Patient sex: M
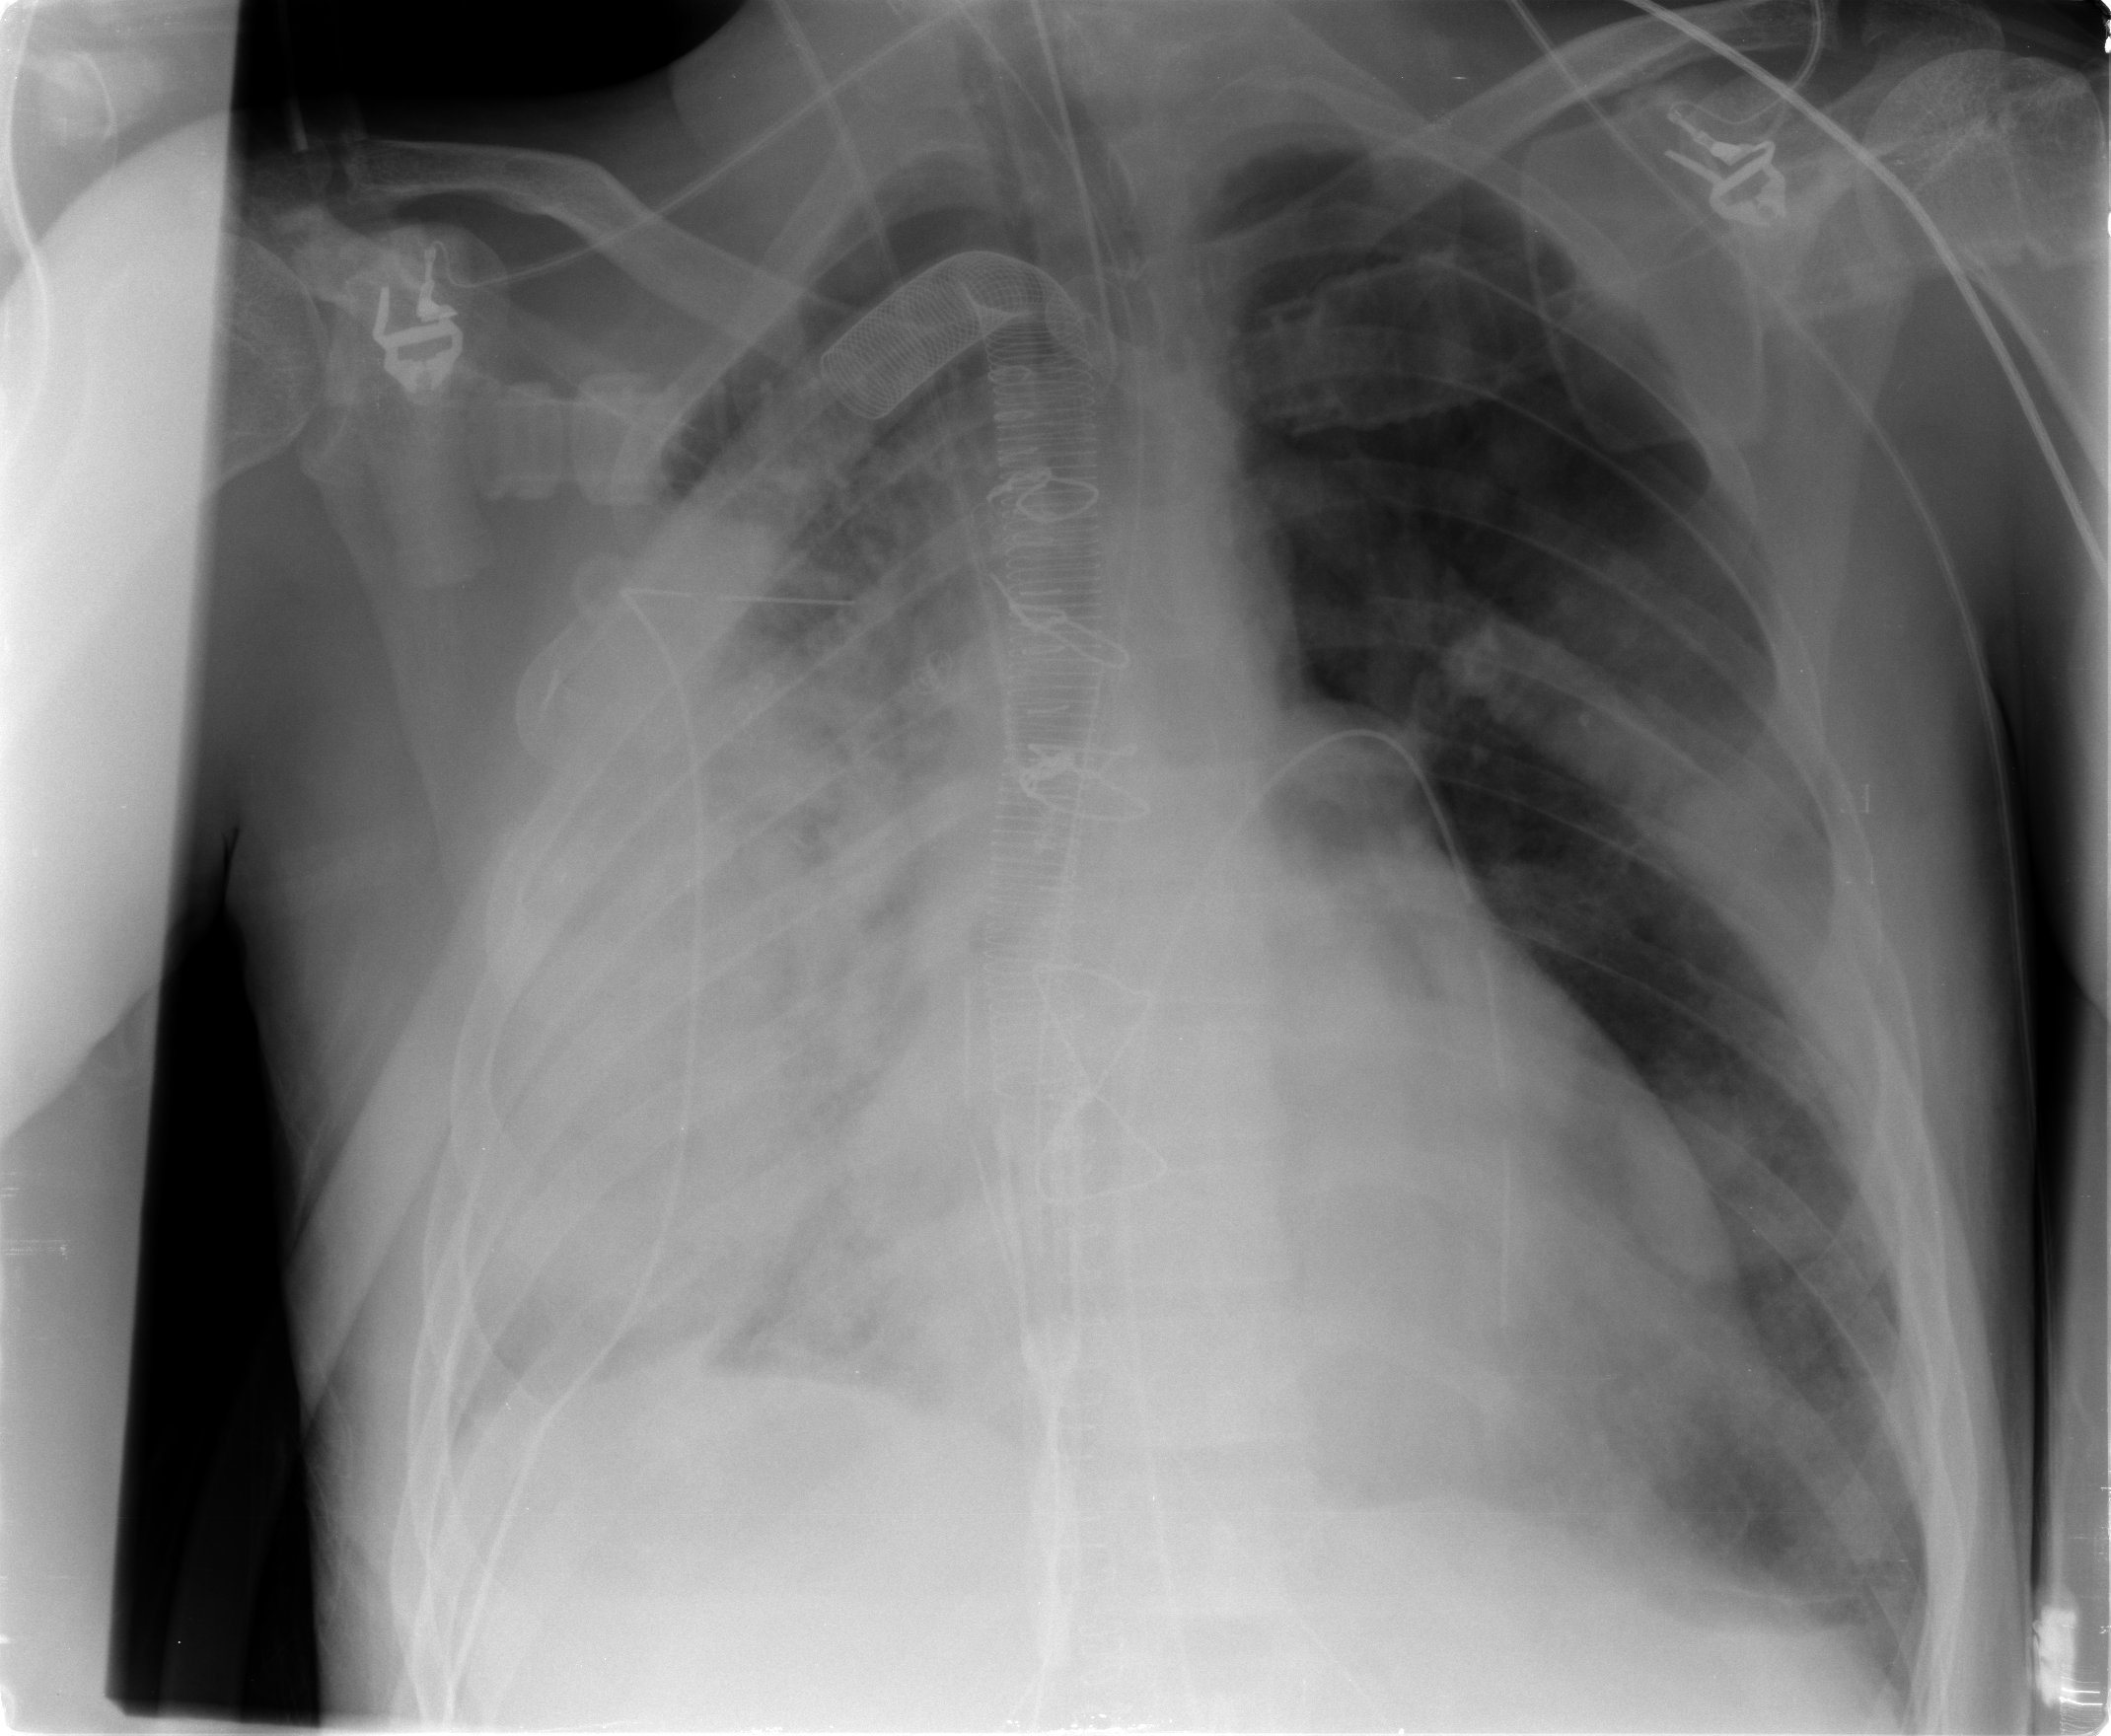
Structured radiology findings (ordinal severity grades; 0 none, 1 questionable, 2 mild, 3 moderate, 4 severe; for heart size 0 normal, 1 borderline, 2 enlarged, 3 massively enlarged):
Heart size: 2
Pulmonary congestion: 2
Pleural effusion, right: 3
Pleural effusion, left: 2
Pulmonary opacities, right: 3
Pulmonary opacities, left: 2
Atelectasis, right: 4
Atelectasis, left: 2